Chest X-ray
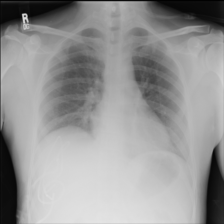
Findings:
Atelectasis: negative
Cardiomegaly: negative
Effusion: negative
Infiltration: negative
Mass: negative
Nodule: negative
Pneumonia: negative
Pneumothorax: negative
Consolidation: negative
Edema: negative
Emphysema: negative
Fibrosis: negative
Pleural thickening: negative
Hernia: negative